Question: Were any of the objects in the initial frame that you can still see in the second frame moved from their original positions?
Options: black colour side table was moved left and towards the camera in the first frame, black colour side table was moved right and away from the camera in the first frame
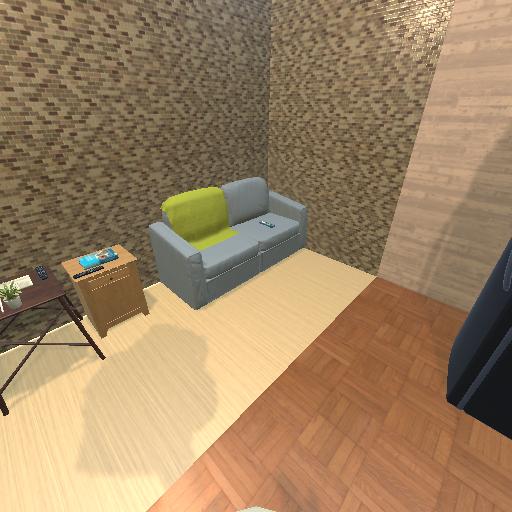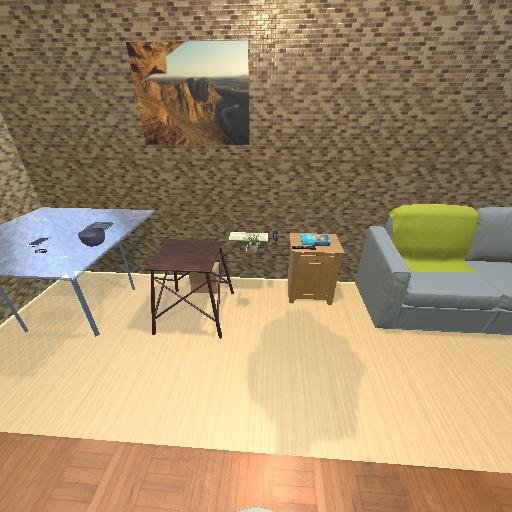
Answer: black colour side table was moved left and towards the camera in the first frame